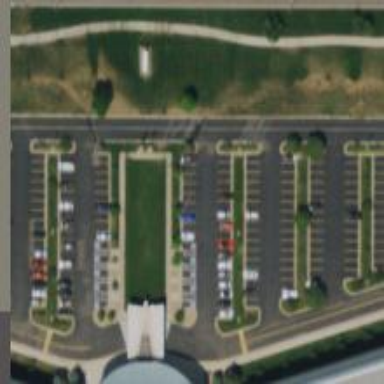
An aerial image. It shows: Parking space.